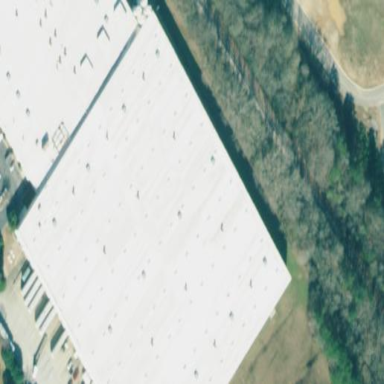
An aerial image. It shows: Warehouse.